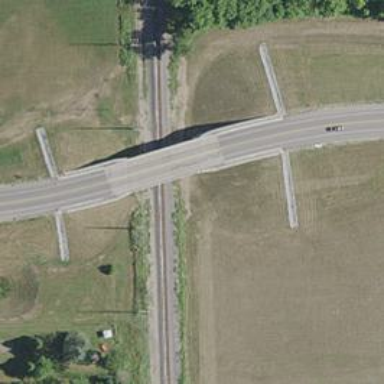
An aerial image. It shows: Secondary road crossing bridge.